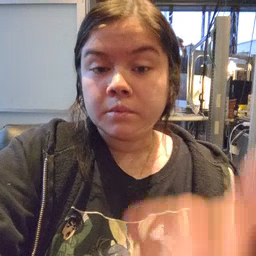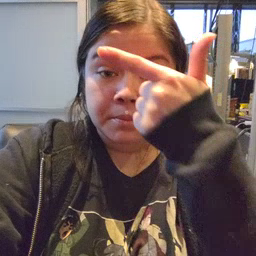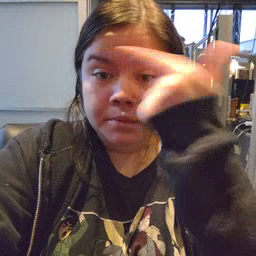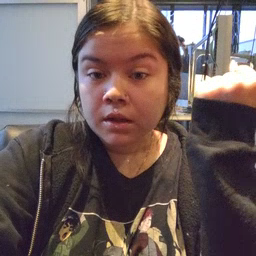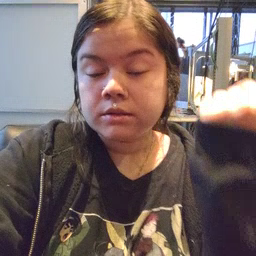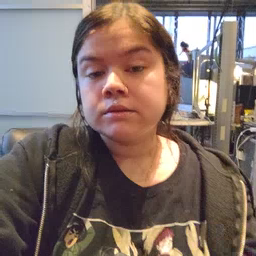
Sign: because